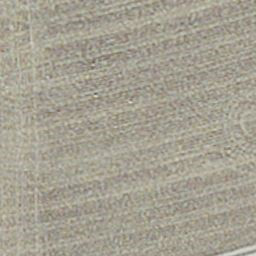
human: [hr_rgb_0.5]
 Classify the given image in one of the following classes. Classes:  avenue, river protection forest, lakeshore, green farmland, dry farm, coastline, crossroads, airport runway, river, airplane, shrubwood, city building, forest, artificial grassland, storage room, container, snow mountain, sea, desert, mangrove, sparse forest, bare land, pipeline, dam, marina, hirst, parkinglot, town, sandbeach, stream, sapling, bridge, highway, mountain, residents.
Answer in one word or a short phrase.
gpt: dry farm